Question: If a user enters the wrong password too many times (5 by default) then their account becomes locked and they are shown the following message:

What do I, as an administrator, need to do to reset the account so that the user can log in again?
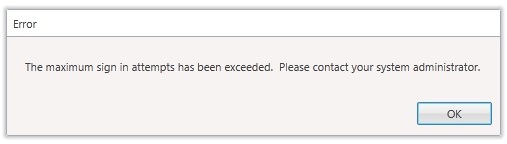
Answer: You need to reset two field in the database in order to unlock the user's account. This can be done by running the following command on your SQL server:
'''
update aspnet_Membership
set IsLockedOut=0, FailedPasswordAttemptCount=0
where UserId='<PHONE>-0000-<PHONE>'
'''
Where 'UserId' is the GUID of the user whose account you want to unlock.
You could also use 'where IsLockedOut=1' to reset all locked out accounts. I use this because you can't copy query results from within the Azure SQL Management Portal.